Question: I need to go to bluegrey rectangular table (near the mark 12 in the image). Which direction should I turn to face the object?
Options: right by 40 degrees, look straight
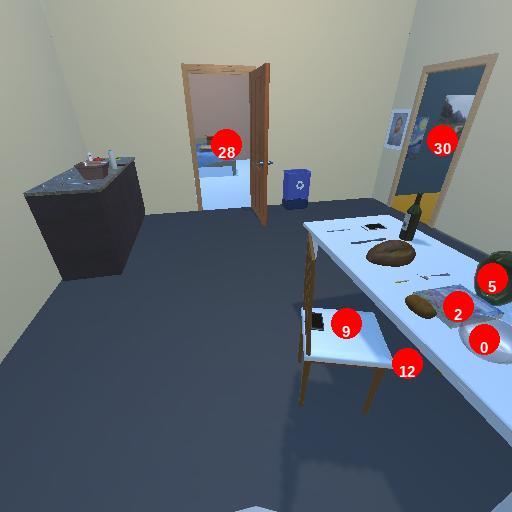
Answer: right by 40 degrees